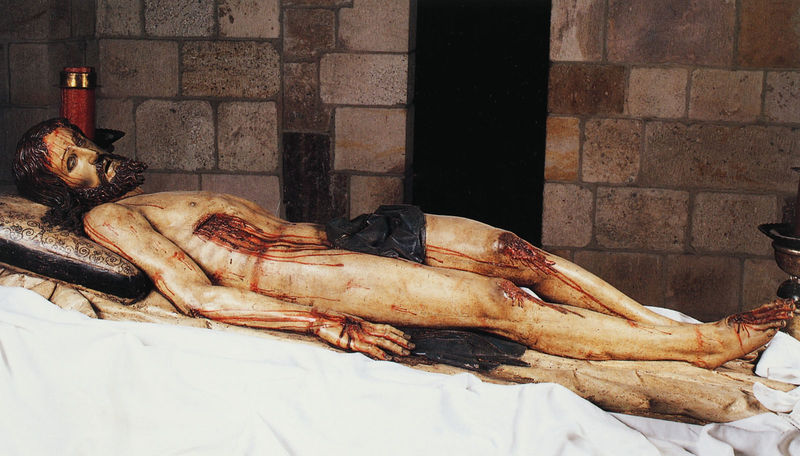
Titel: Cristo yacente; Liegender Christus
Künstler: Francisco Fermin
Institution: Zamora, Kirche der Santa Maria la Nueva
Schlagwörter: fuß, kopf, körper, mann, nackt, weiß, bar, holz, mund, schwarz, tuch, bart, wand, arme, augen, leiche, steine, tod, tot, vollbart, kirche, statue, liegen, mauer, kissen, kerze, bemalt, foto, fugen, blut, kreuz, christus, grab, jesus, kreuzigung, leichnam, stigma, stigmata, wunden, wundmale, leiden, schmerz, aufgebahrt, leichnahm, christi, grablege, knieverletzung, schnittwunden